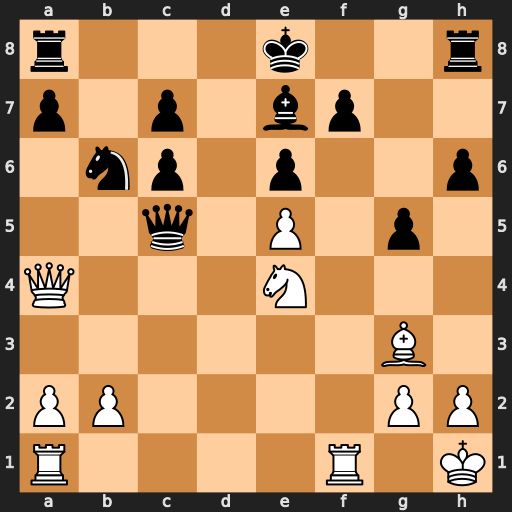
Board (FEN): r3k2r/p1p1bp2/1np1p2p/2q1P1p1/Q3N3/6B1/PP4PP/R4R1K
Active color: w
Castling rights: kq
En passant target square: -
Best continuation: Nxc5 Nxa4 Nxa4